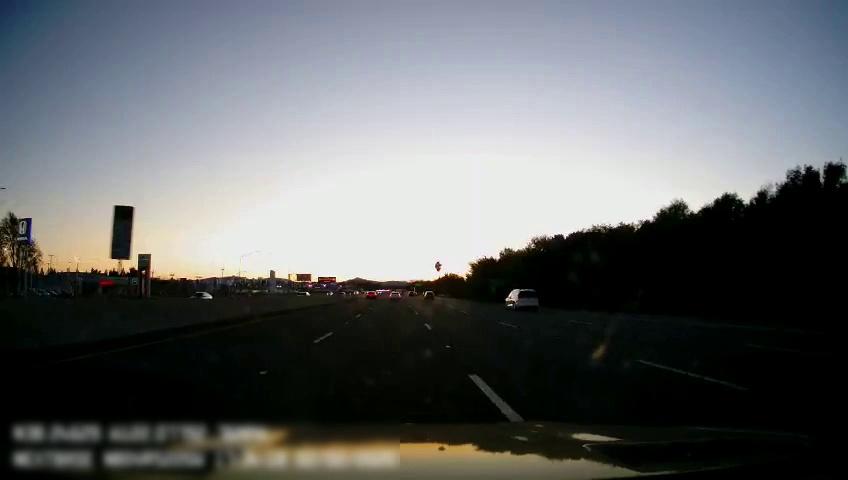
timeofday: Day
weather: Sunny
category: Drivable Space
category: Vehicles | Car
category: Vehicles | Car
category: Vehicles | SUV
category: Vehicles | SUV
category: Vehicles | Car
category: Vehicles | Car
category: Lanes | Current Lane
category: Lanes | Alternate Lane
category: Lanes | Alternate Lane
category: Lanes | Current Lane
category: Lanes | Alternate Lane
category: Lanes | Alternate Lane
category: Traffic | Signs